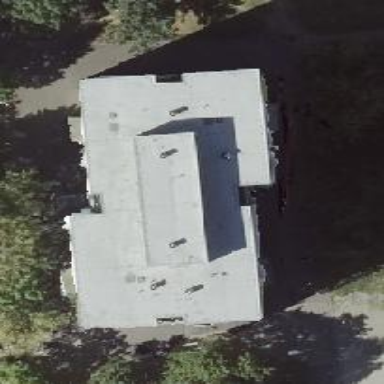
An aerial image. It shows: Apartment building with flat roof.